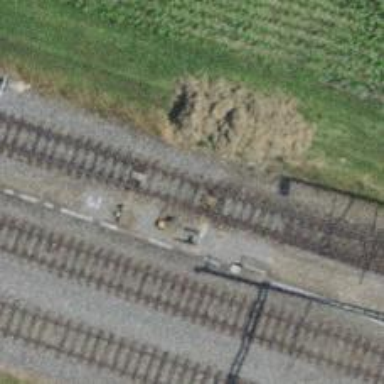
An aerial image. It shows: Railway switch.